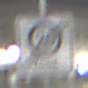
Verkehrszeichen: EndeZone20
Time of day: Night
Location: Outdoor (Urban)
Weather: PartlyCloudy
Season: NotSpecified
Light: Artificial